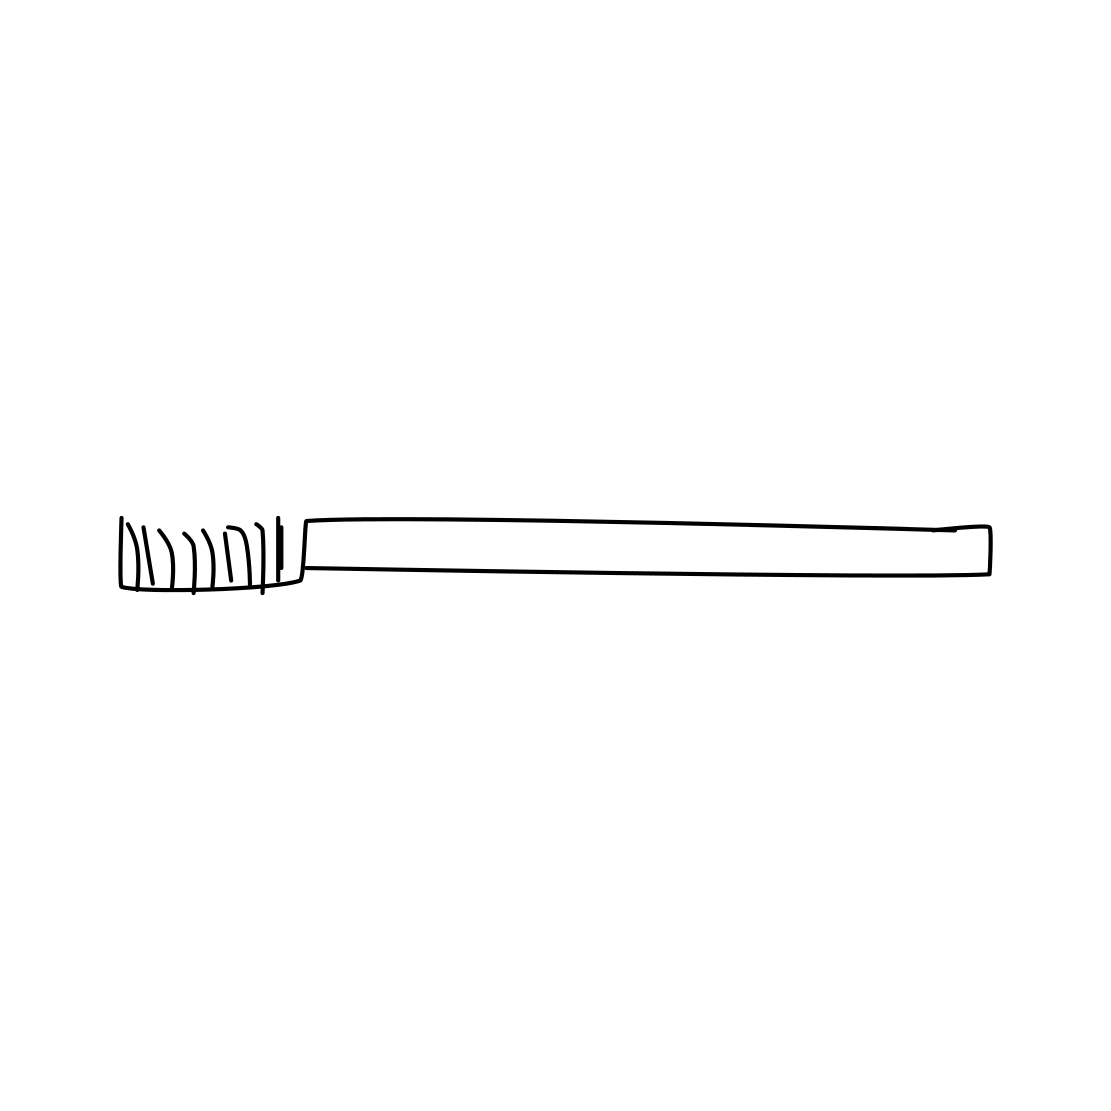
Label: toothbrush